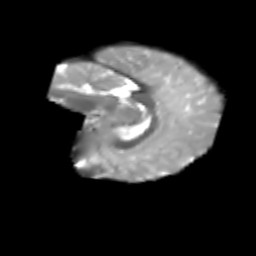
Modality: T2w
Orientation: sagittal
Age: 6
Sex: female
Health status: healthy